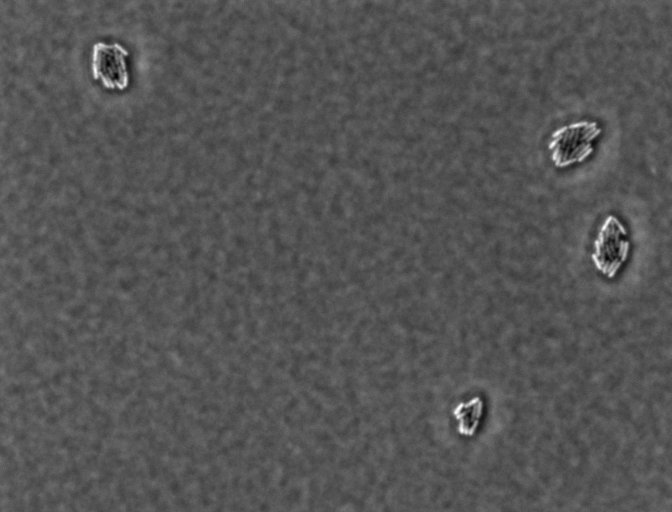
Salmonella enterica Typhimurium